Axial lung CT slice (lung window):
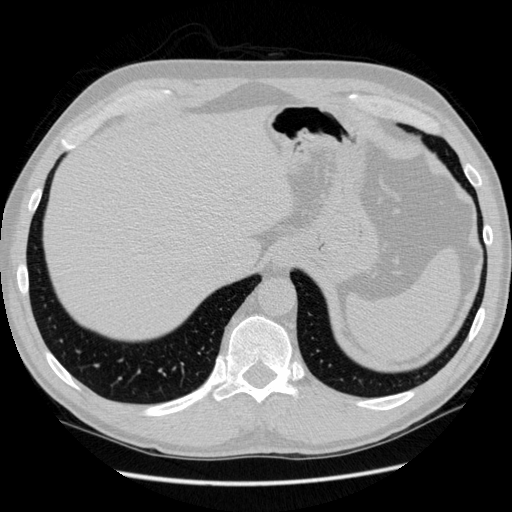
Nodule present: no